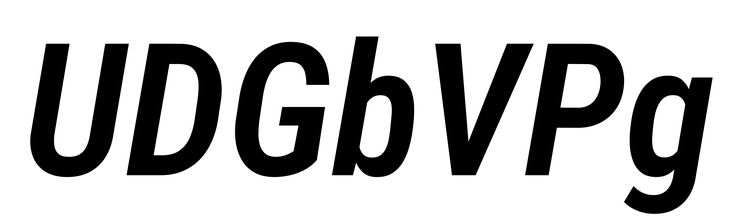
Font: Roboto-Italic_Condensed_SemiBold_Italic